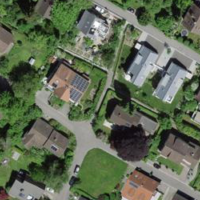
EUNIS habitat code: 55
Species observed at this site:
Hippocrepis emerus